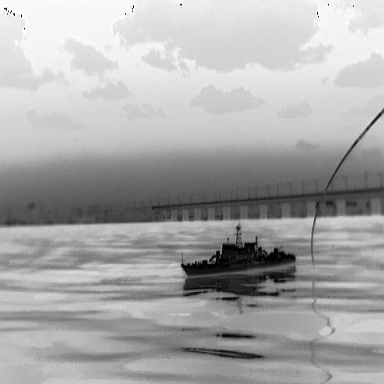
There is a warship in the infrared image.